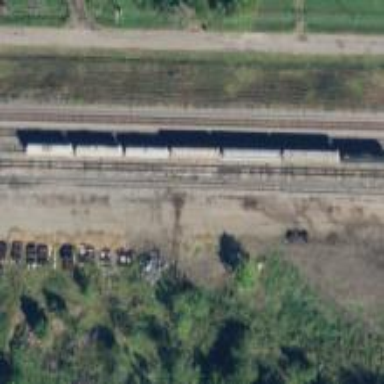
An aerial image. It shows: Rail spur service.